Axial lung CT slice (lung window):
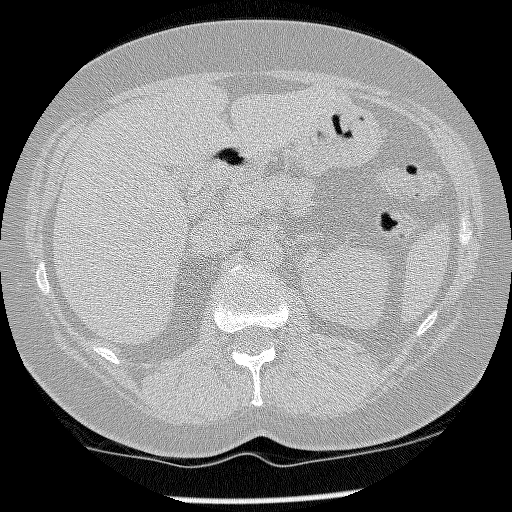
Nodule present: no